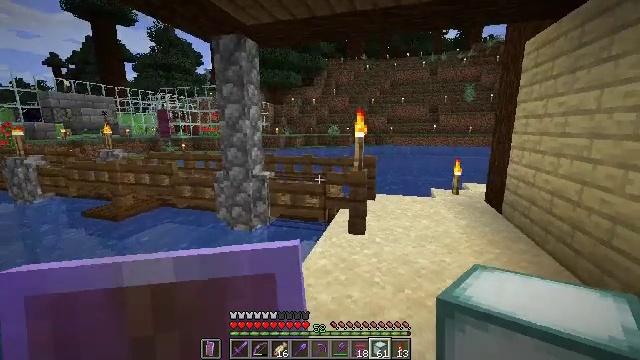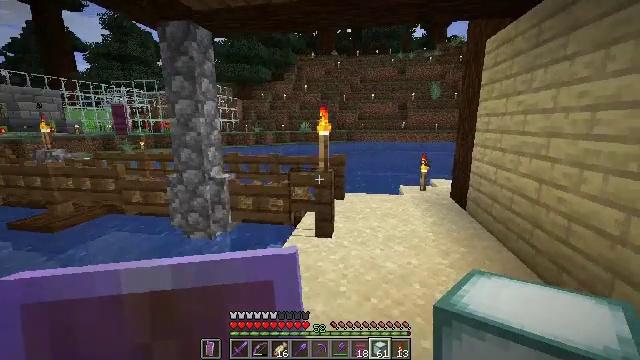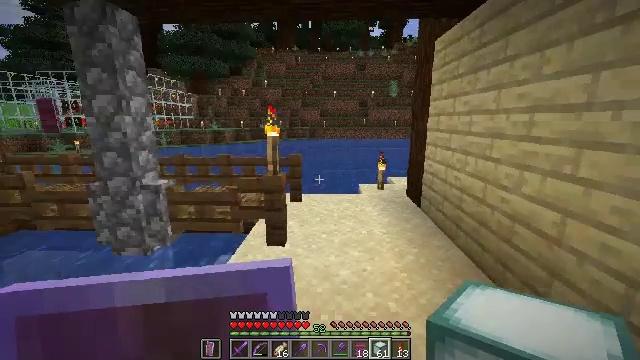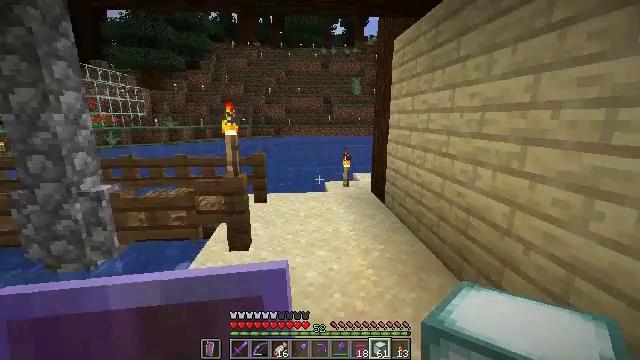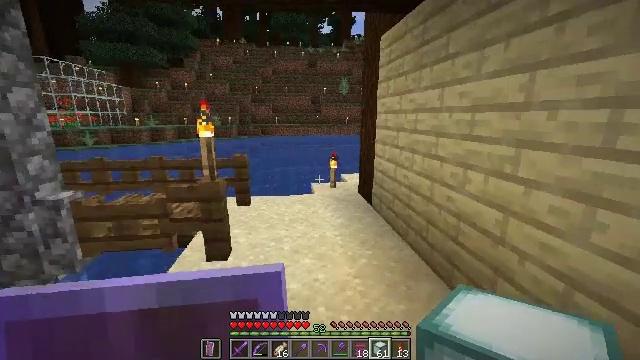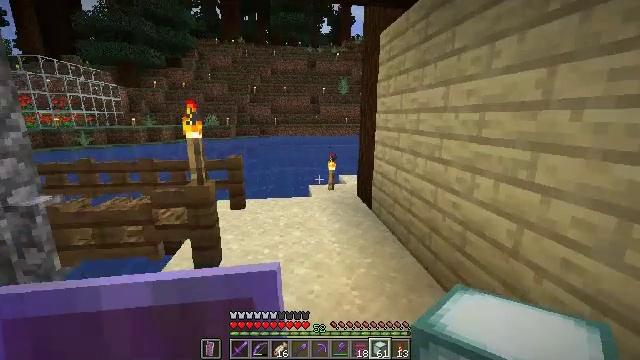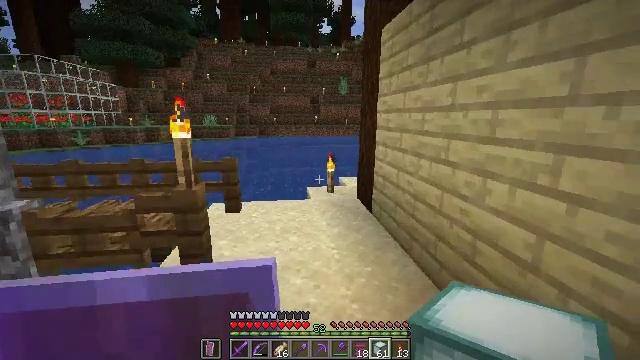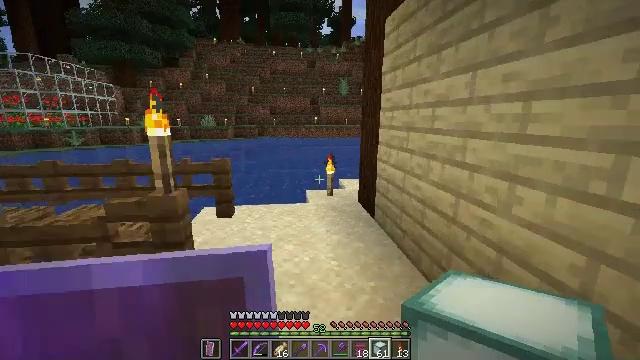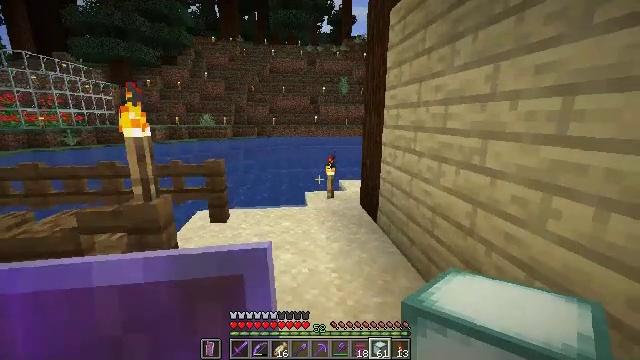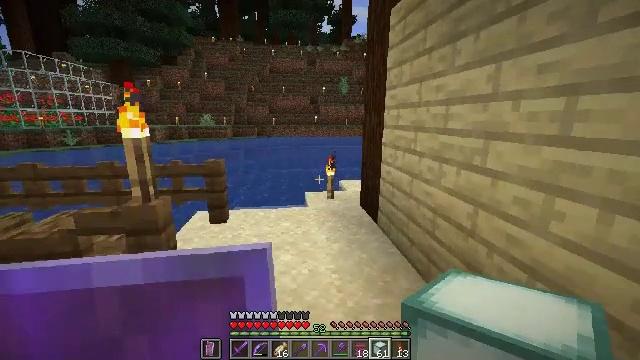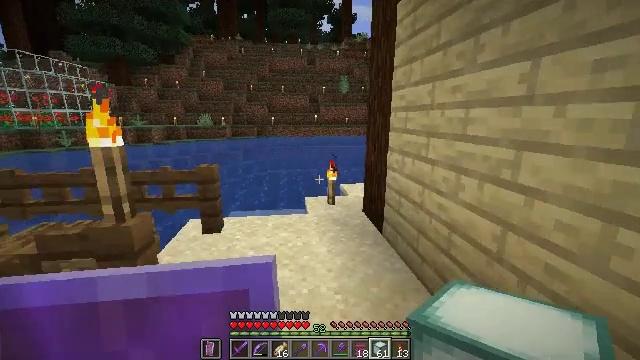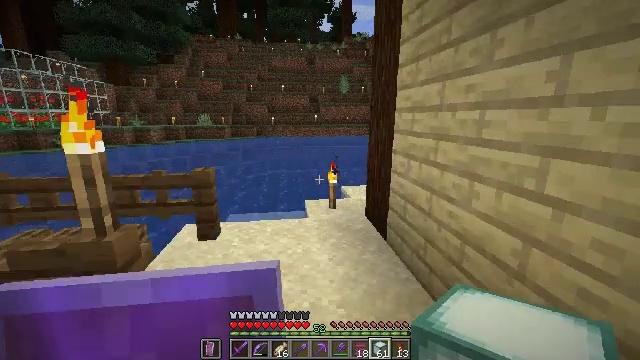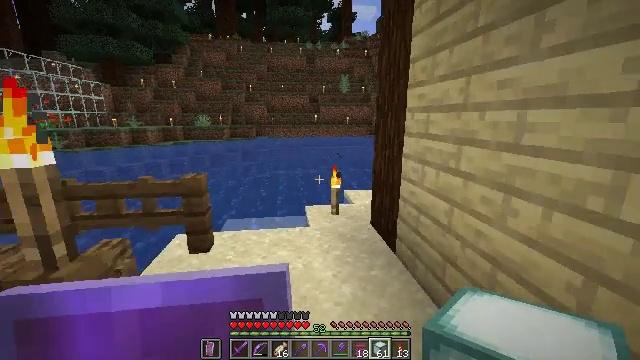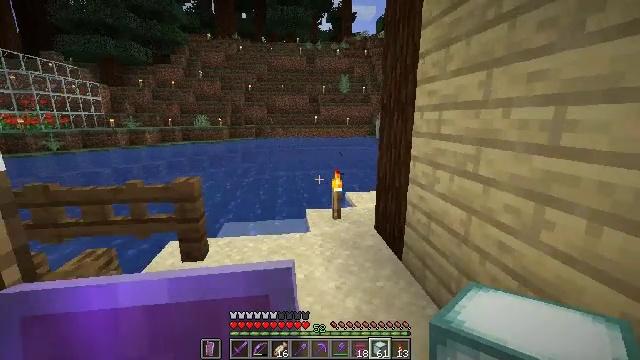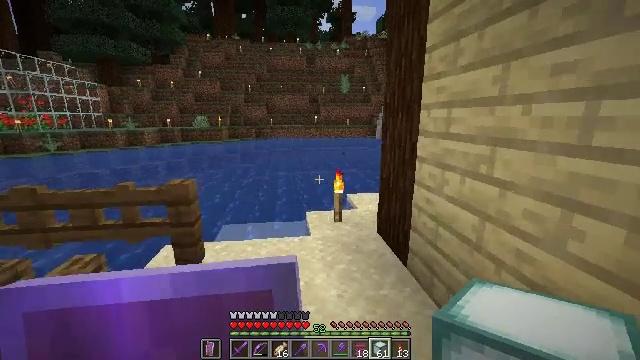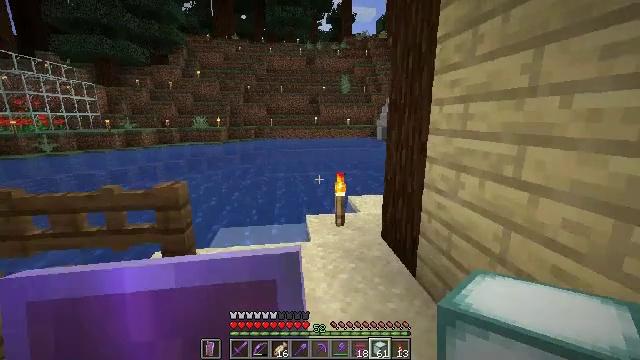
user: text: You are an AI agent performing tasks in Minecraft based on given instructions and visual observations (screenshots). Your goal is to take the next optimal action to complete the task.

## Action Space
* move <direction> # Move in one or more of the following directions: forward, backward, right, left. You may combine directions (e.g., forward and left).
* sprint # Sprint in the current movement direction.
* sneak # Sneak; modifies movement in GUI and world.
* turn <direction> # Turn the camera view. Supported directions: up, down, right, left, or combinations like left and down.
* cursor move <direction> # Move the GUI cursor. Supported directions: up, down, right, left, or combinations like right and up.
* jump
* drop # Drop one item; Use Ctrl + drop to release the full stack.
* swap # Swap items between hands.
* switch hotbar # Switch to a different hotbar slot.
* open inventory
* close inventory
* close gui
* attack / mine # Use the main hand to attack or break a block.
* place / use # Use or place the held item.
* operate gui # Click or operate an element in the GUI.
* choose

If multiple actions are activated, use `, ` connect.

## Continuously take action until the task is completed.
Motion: motion action
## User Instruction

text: Use materials to craft a sea lantern.
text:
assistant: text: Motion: move forward and move right, turn right
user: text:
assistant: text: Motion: move forward and move right, turn right
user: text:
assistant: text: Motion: move forward, turn right
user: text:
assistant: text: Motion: move forward, turn right
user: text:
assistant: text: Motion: move forward
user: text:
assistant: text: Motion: move forward
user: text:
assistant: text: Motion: move forward
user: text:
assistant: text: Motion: move forward
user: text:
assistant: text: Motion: move forward
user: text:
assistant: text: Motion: move forward
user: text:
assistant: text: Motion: move forward
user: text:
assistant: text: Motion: move forward
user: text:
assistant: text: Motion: move forward
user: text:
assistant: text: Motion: move forward
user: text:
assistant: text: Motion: move forward
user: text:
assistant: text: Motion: move forward
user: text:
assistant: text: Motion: move forward
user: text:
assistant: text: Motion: move forward
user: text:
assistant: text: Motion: move forward
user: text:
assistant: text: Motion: move forward
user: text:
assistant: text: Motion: move forward
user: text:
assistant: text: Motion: move forward, turn right
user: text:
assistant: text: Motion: move forward, turn right
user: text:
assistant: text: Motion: move forward, turn right
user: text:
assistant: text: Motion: move forward, turn right
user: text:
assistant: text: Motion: move forward
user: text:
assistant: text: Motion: move forward
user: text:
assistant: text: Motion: move forward
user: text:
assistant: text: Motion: move forward
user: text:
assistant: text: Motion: move forward